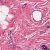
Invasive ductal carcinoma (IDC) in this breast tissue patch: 0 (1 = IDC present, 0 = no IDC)